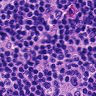
Metastatic tissue present: no